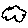
Label: cloud